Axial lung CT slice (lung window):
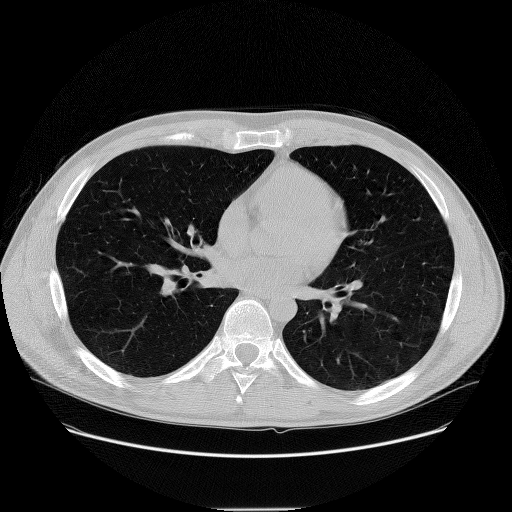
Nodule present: no